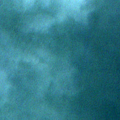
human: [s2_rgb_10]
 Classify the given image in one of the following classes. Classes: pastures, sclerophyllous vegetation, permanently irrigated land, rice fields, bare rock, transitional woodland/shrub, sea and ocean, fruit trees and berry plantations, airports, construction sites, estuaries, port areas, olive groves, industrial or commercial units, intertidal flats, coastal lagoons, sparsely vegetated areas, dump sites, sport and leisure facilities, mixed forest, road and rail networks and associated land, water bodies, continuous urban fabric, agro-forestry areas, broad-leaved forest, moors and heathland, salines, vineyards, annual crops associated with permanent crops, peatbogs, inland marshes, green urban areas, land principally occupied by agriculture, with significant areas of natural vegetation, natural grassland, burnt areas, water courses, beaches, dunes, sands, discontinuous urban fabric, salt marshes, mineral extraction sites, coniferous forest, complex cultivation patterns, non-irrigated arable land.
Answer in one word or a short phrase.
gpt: sea and ocean